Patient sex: M
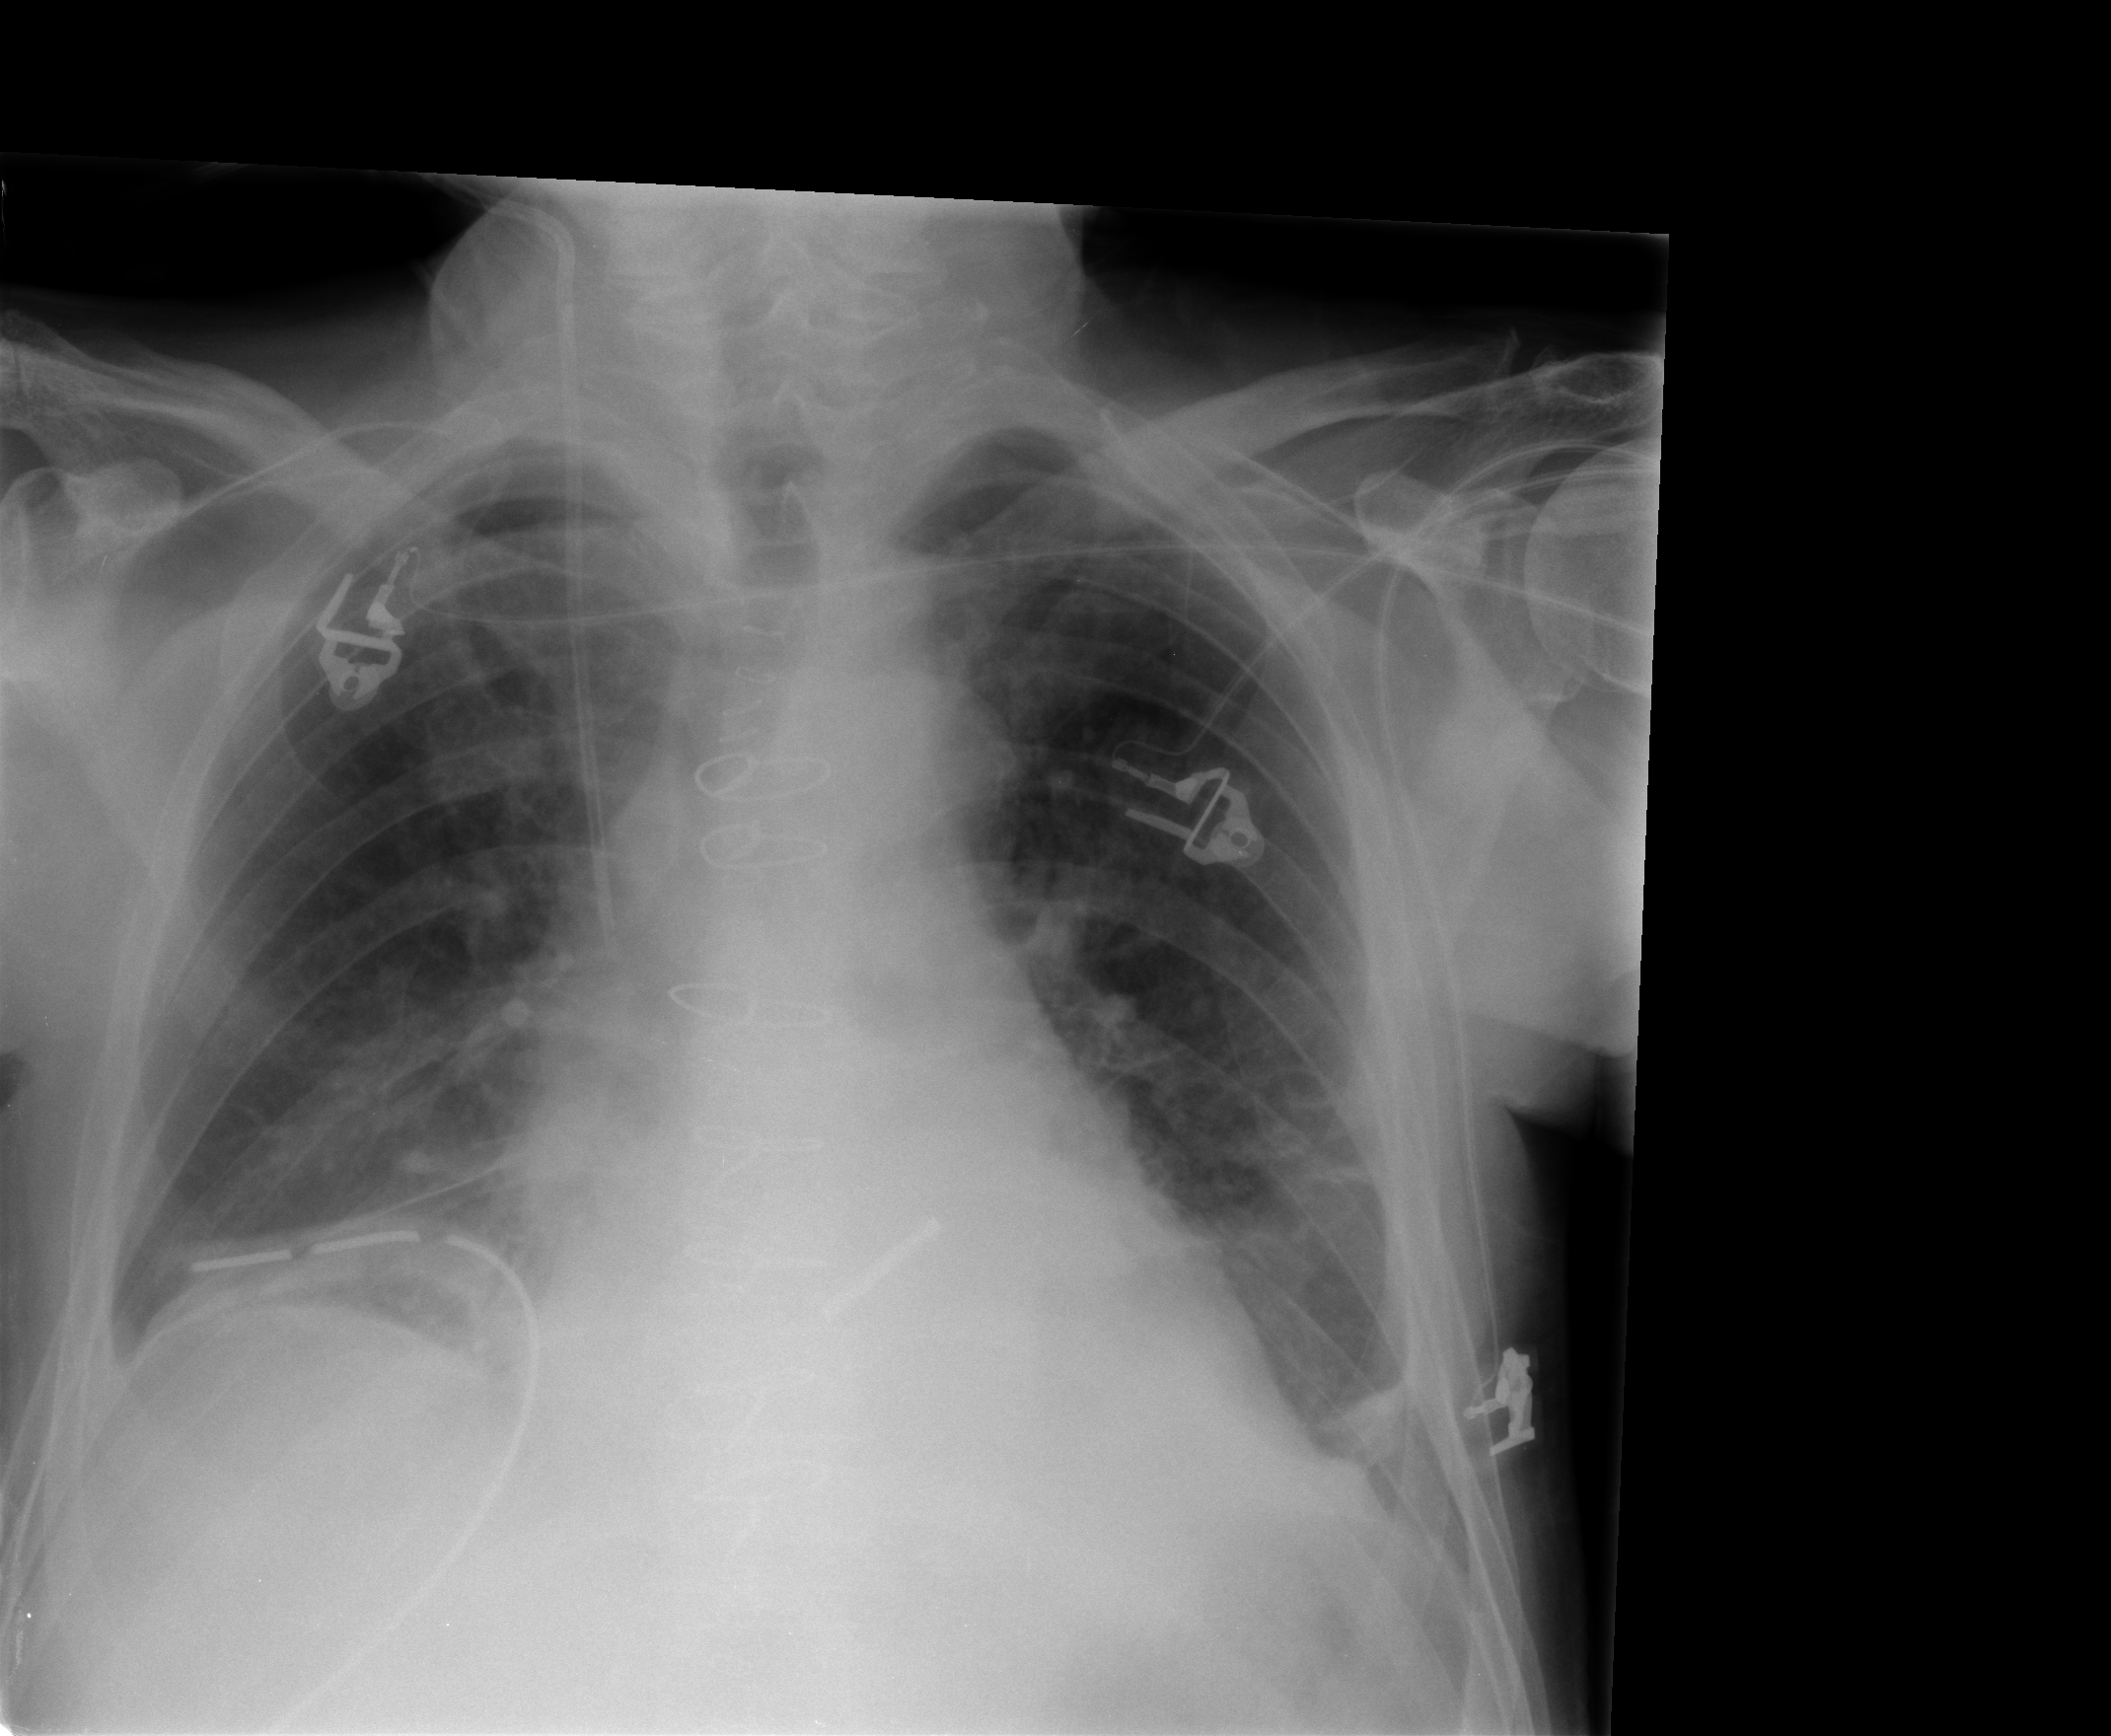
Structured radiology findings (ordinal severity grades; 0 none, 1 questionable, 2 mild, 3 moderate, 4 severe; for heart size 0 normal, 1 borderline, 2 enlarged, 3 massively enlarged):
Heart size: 2
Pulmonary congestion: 2
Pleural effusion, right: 0
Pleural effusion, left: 1
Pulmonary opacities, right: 0
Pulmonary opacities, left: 0
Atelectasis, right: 2
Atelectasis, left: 2